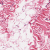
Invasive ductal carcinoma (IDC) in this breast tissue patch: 0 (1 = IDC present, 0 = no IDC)